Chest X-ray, AP view. Patient: 49 years old, sex M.
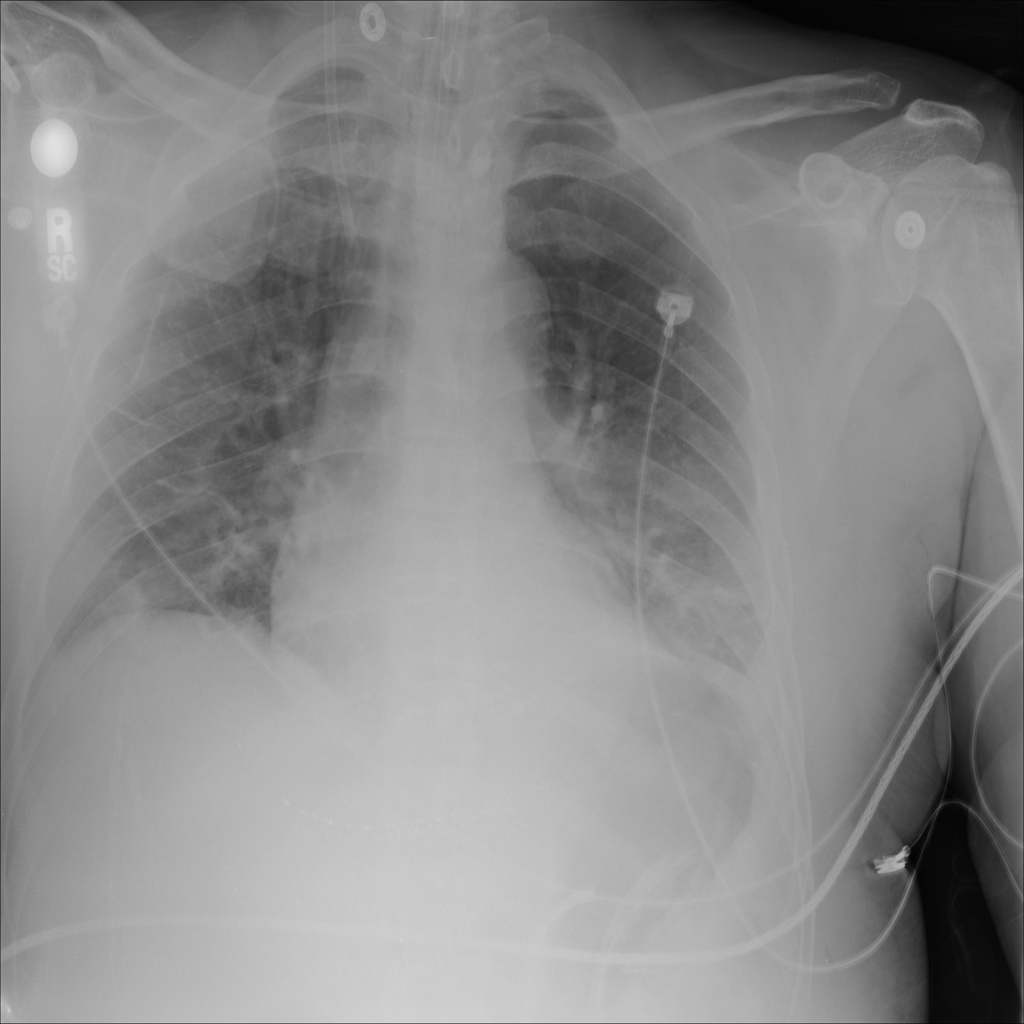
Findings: Atelectasis